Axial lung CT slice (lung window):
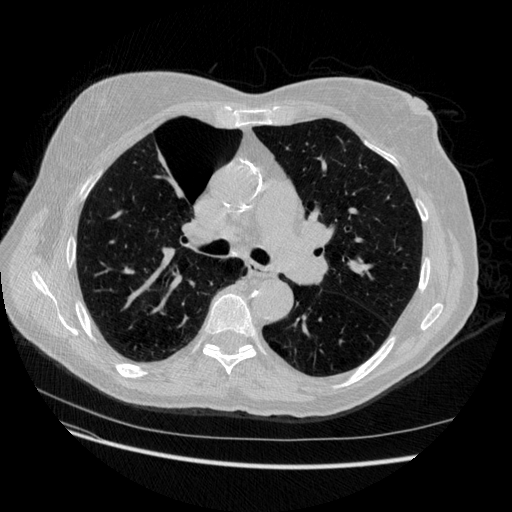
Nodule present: no